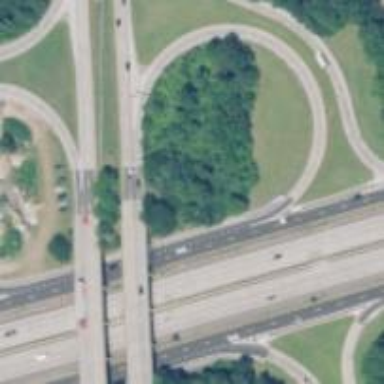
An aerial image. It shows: Motorway junction.